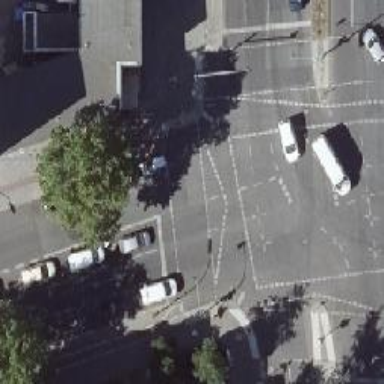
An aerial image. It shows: Secondary road with separate cycle track and asphalt surface.